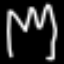
Label: fork